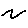
Label: zigzag